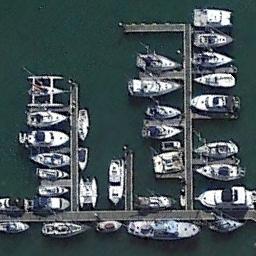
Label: harbor